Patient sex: F
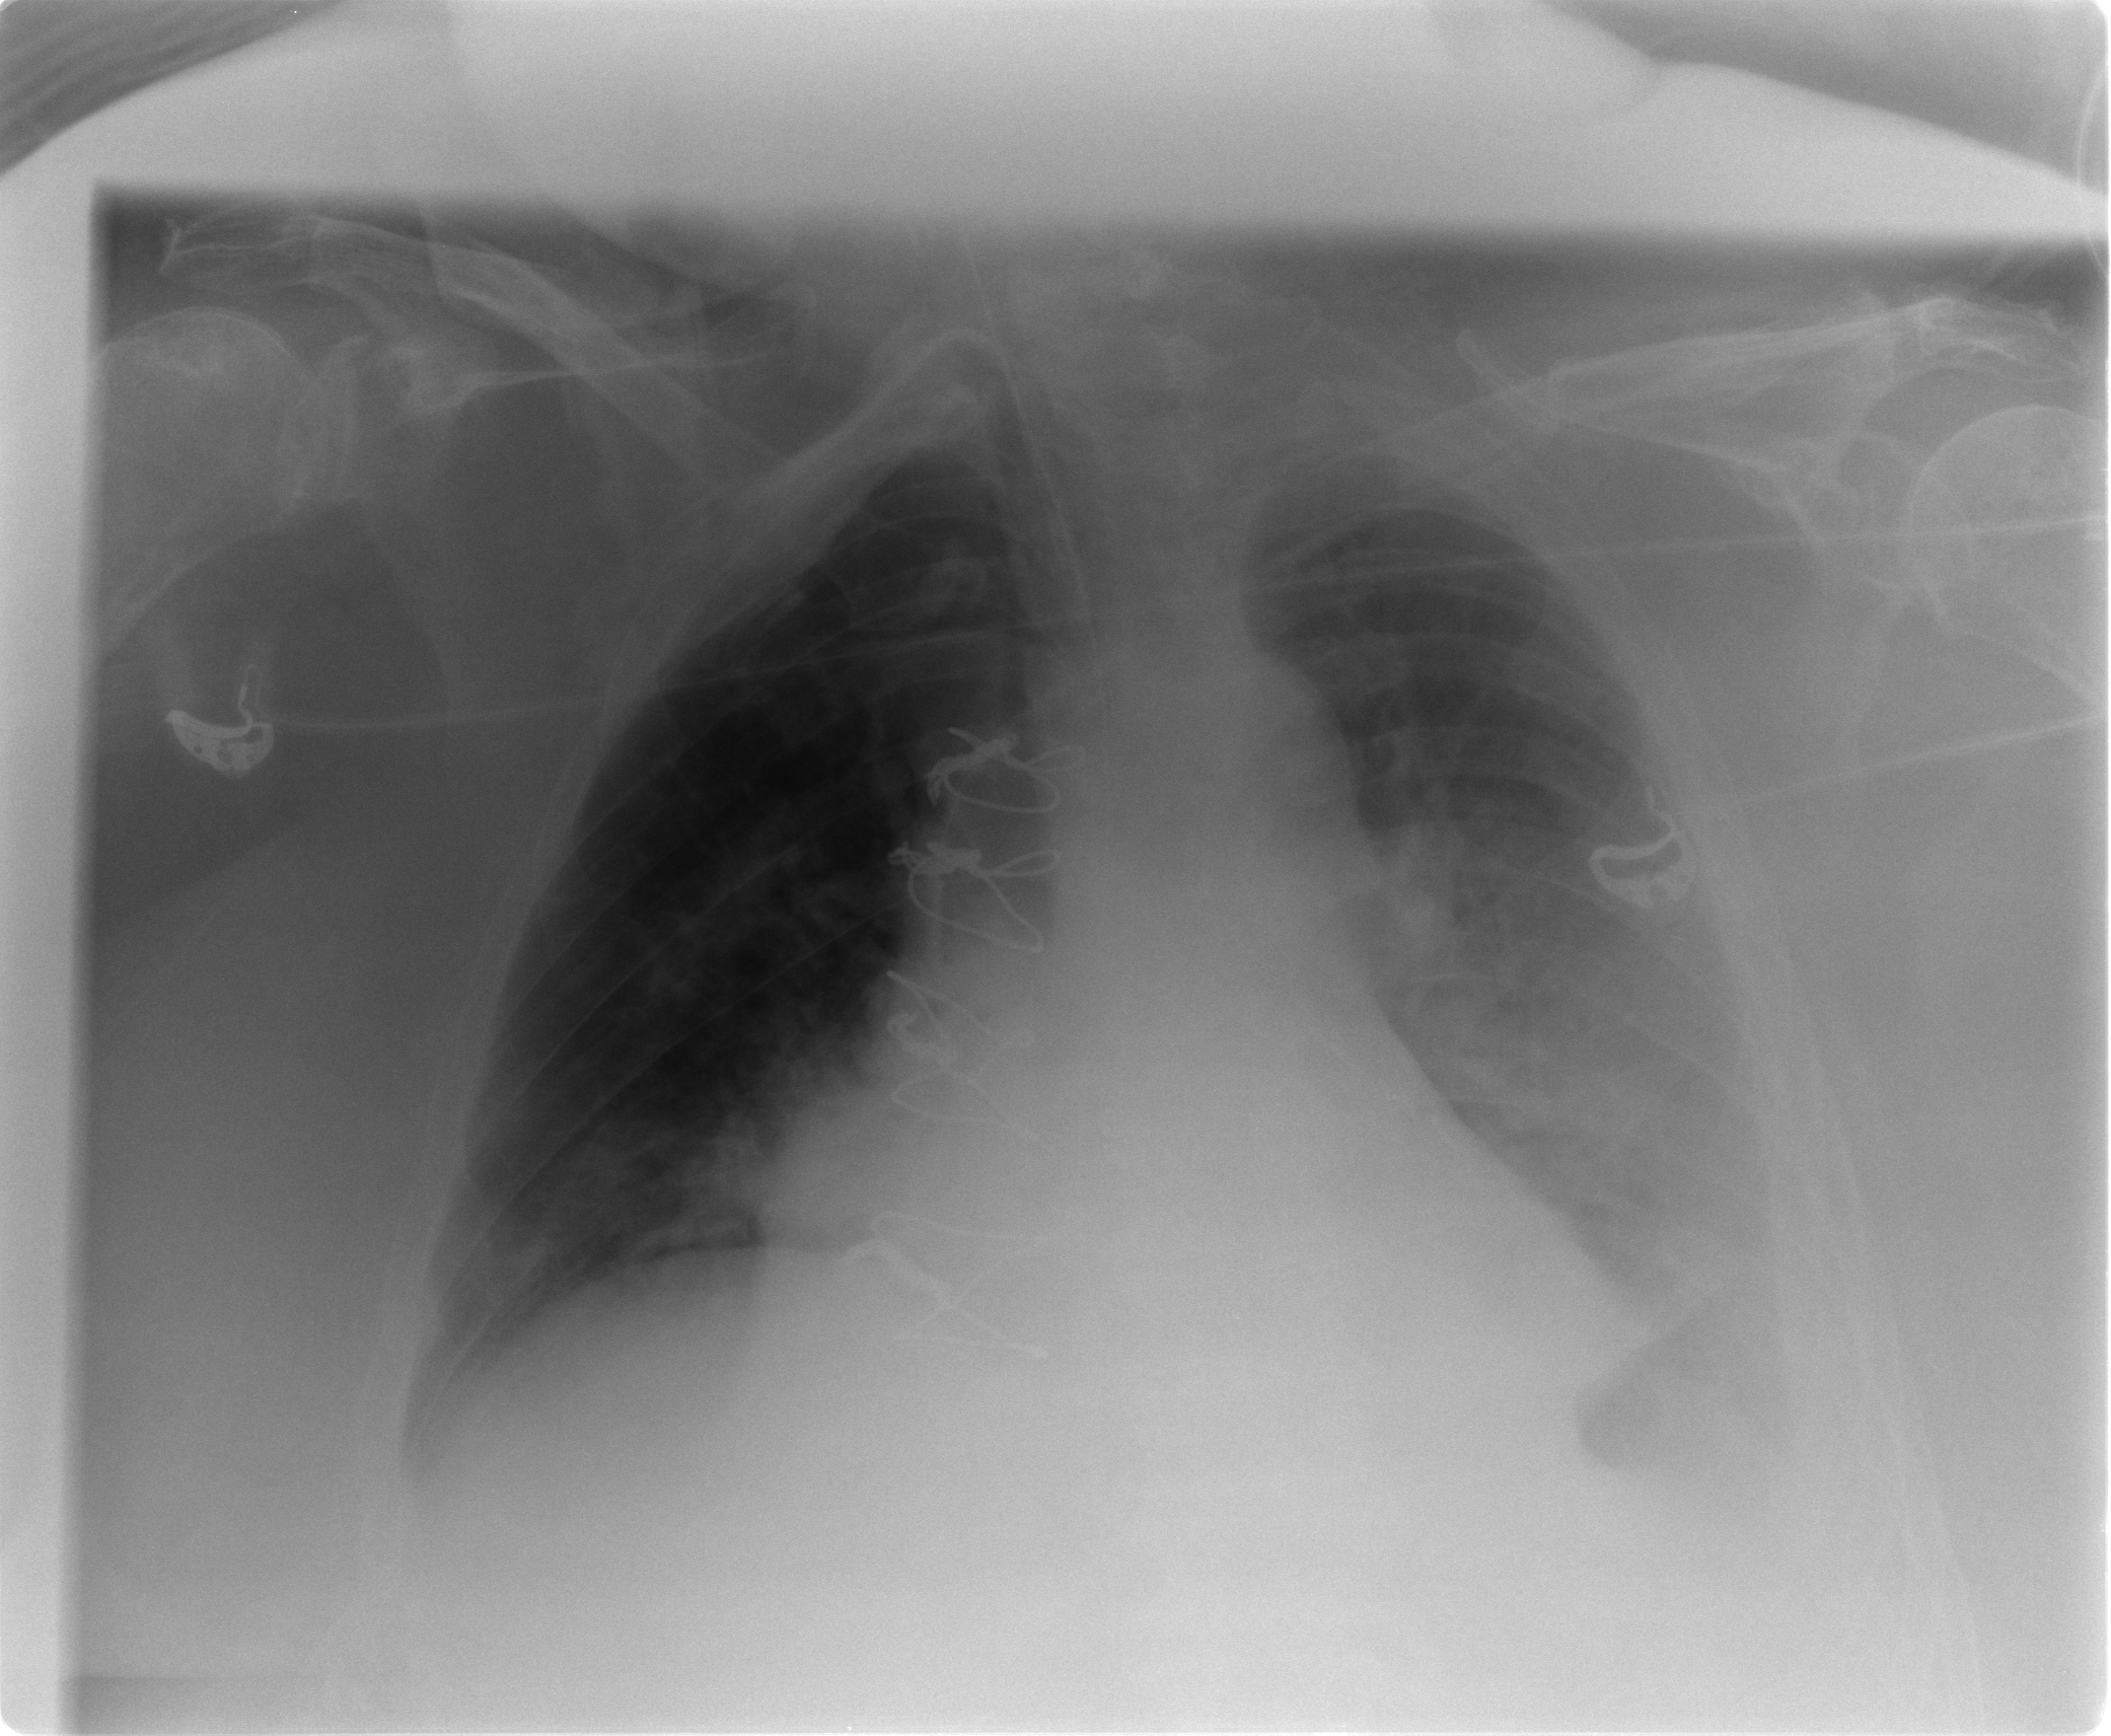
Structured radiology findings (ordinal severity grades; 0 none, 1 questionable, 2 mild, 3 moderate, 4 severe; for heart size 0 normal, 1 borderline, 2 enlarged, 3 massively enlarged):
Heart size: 2
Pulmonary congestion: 2
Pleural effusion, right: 0
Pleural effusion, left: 2
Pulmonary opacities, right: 1
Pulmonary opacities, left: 2
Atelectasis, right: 2
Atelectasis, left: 2